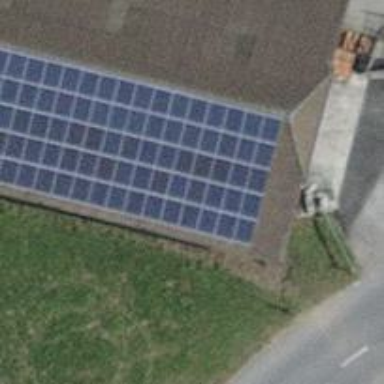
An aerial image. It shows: Solar power generator using photovoltaic method with solar photovoltaic panel types.